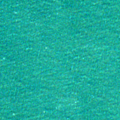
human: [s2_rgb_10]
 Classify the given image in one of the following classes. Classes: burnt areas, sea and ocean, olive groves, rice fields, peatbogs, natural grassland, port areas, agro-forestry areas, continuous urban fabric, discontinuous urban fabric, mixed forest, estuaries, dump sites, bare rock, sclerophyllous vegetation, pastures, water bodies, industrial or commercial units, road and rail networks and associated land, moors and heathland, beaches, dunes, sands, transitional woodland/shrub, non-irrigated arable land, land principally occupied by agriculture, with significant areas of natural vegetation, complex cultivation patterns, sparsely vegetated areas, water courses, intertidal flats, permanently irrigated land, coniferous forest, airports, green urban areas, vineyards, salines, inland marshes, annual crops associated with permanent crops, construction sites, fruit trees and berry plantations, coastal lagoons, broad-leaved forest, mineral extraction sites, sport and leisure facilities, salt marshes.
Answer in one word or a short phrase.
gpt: sea and ocean